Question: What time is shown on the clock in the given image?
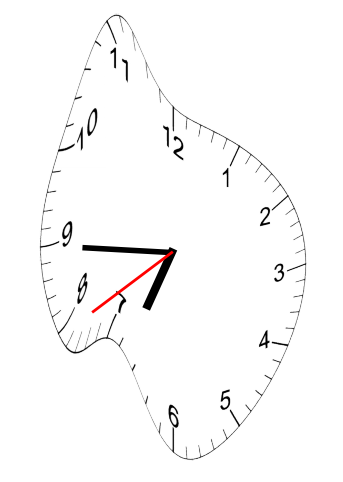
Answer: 06:44:39